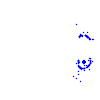
Particle: kaon